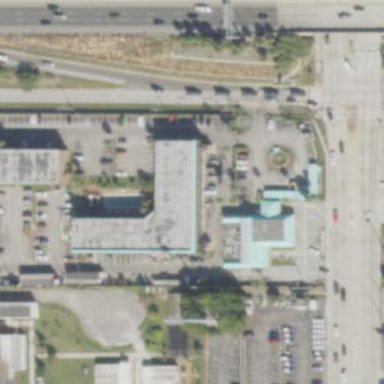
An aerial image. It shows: Hotel building.